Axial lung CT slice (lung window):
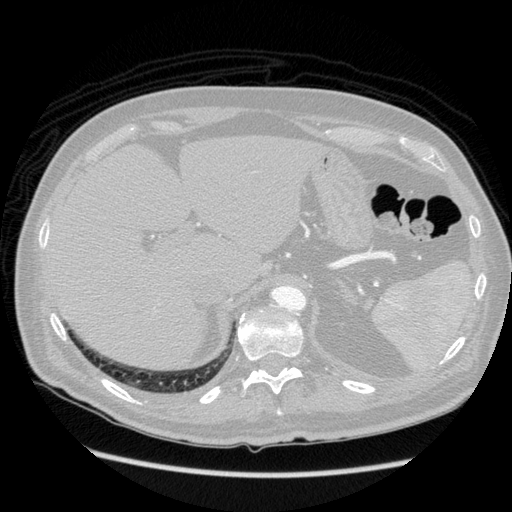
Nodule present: no